Question: I'm trying to update an old version of my app, in the store, it doesn't show iOS on VERSION OR PLATFORM it only shows the tvOS, how can I fix it?

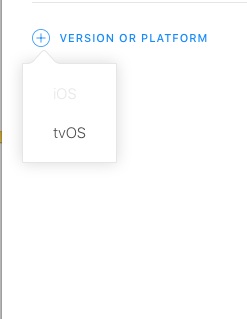
Answer: I found the solution. In my case I wanted to update the app to a newer version which wasn't listed in the "+Version or Platform" menu. The possible reason is that a previous build failed, with the status of "Prepare for Submission".
I deleted the build file related to that failed build and uploaded the new correct one. After that I changed the failed build version to the same version of my new build (This can be done under iTunes connect -> IOS App -> Scroll down to Version)
After doing that I was able to submit it to the App Store.